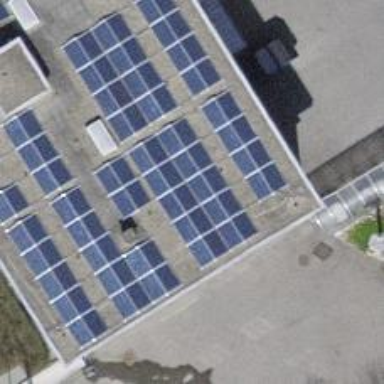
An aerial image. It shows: Solar power generator using photovoltaic method with solar photovoltaic panel types.